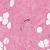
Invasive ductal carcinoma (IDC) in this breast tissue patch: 0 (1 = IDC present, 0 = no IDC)